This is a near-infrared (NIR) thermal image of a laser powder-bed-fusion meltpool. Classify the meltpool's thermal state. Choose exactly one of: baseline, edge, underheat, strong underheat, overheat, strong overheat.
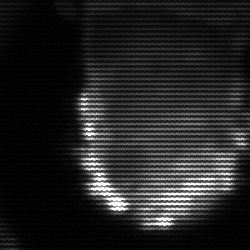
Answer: baseline